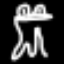
Label: frog